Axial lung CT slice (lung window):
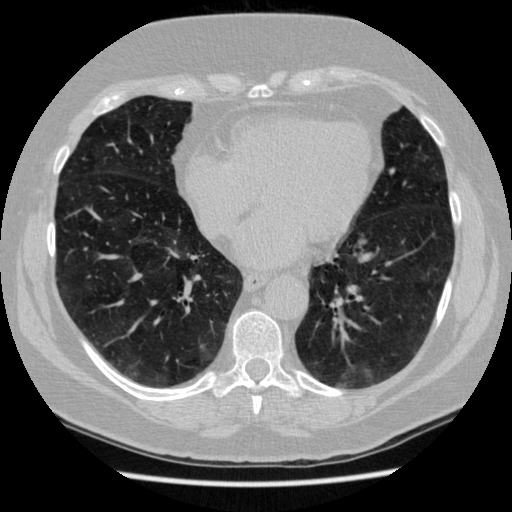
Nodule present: no